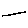
Label: line